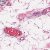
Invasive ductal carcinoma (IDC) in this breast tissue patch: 0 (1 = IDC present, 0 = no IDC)